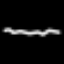
Label: squiggle